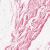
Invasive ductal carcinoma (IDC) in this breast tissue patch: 0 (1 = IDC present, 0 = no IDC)